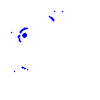
Particle: kaon